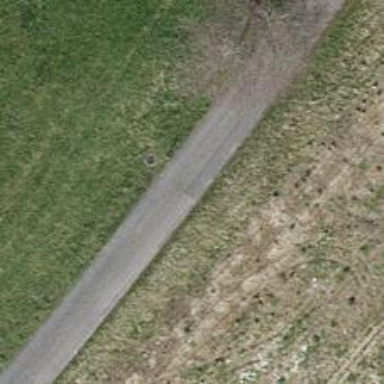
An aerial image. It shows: Unclassified road with grade 1 track type.